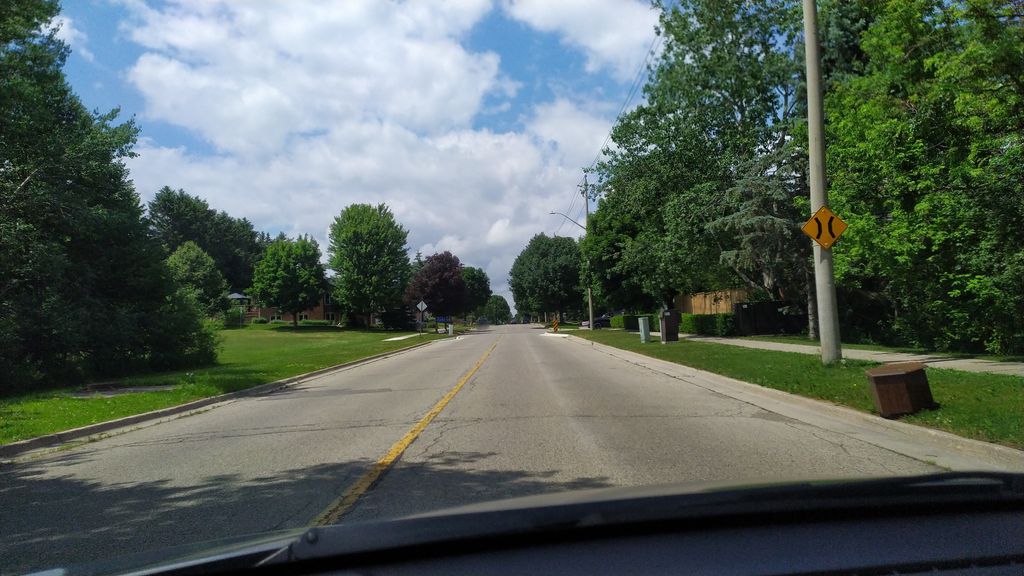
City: kitchener-waterloo